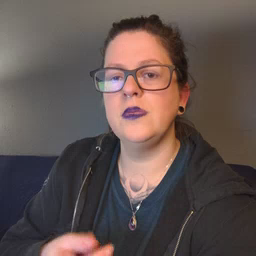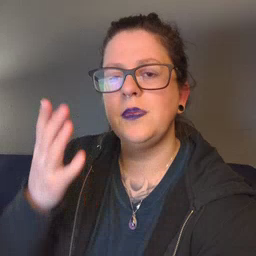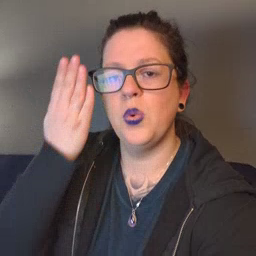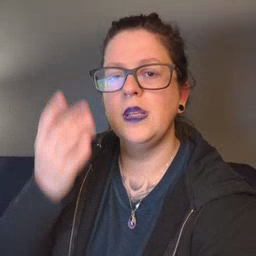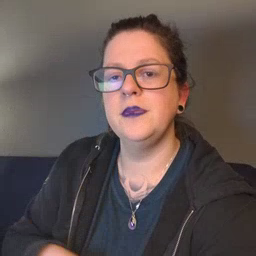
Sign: morning